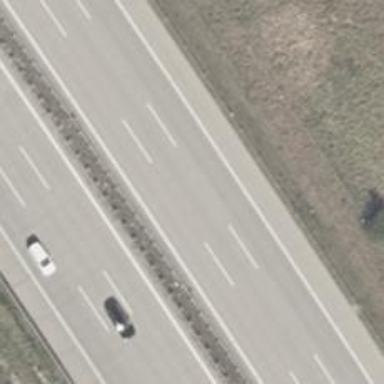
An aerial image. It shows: Concrete motorway.